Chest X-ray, PA view. Patient: 70 years old, sex M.
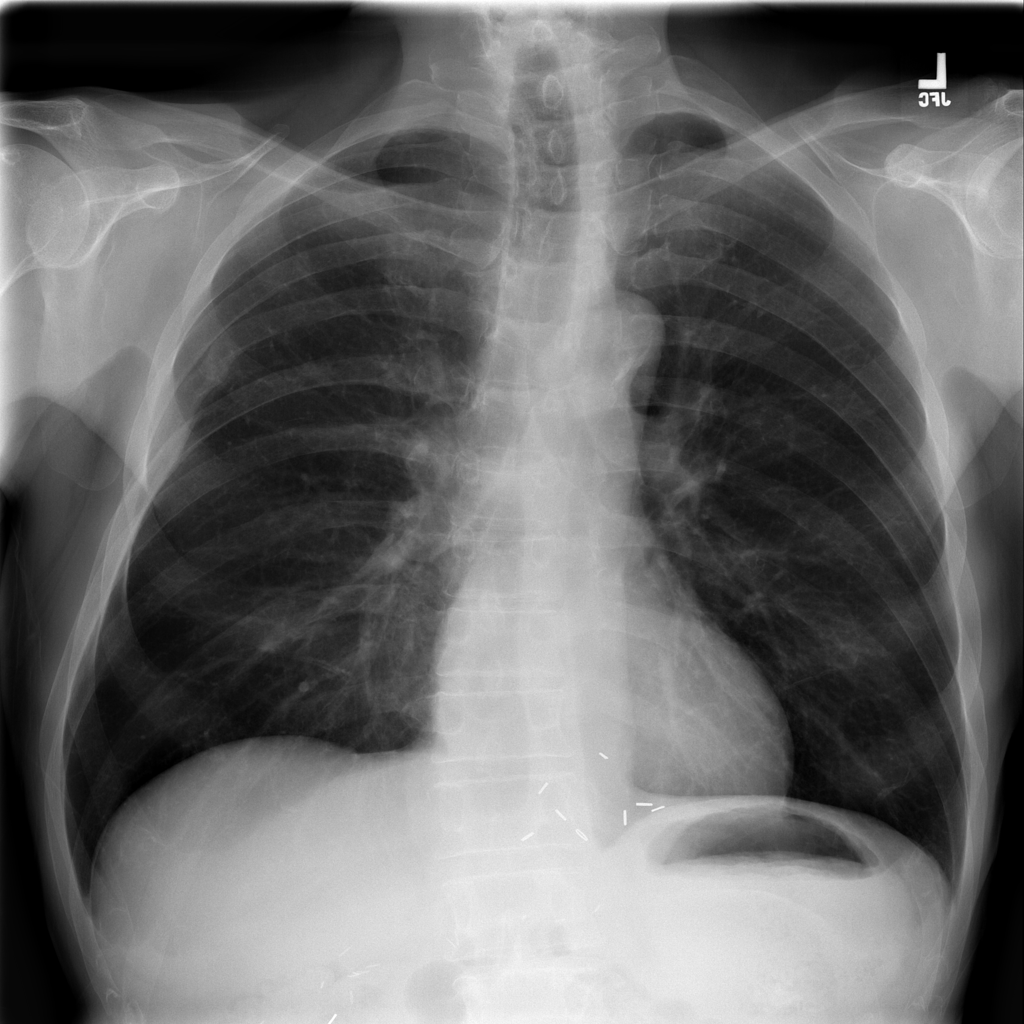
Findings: Emphysema